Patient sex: M
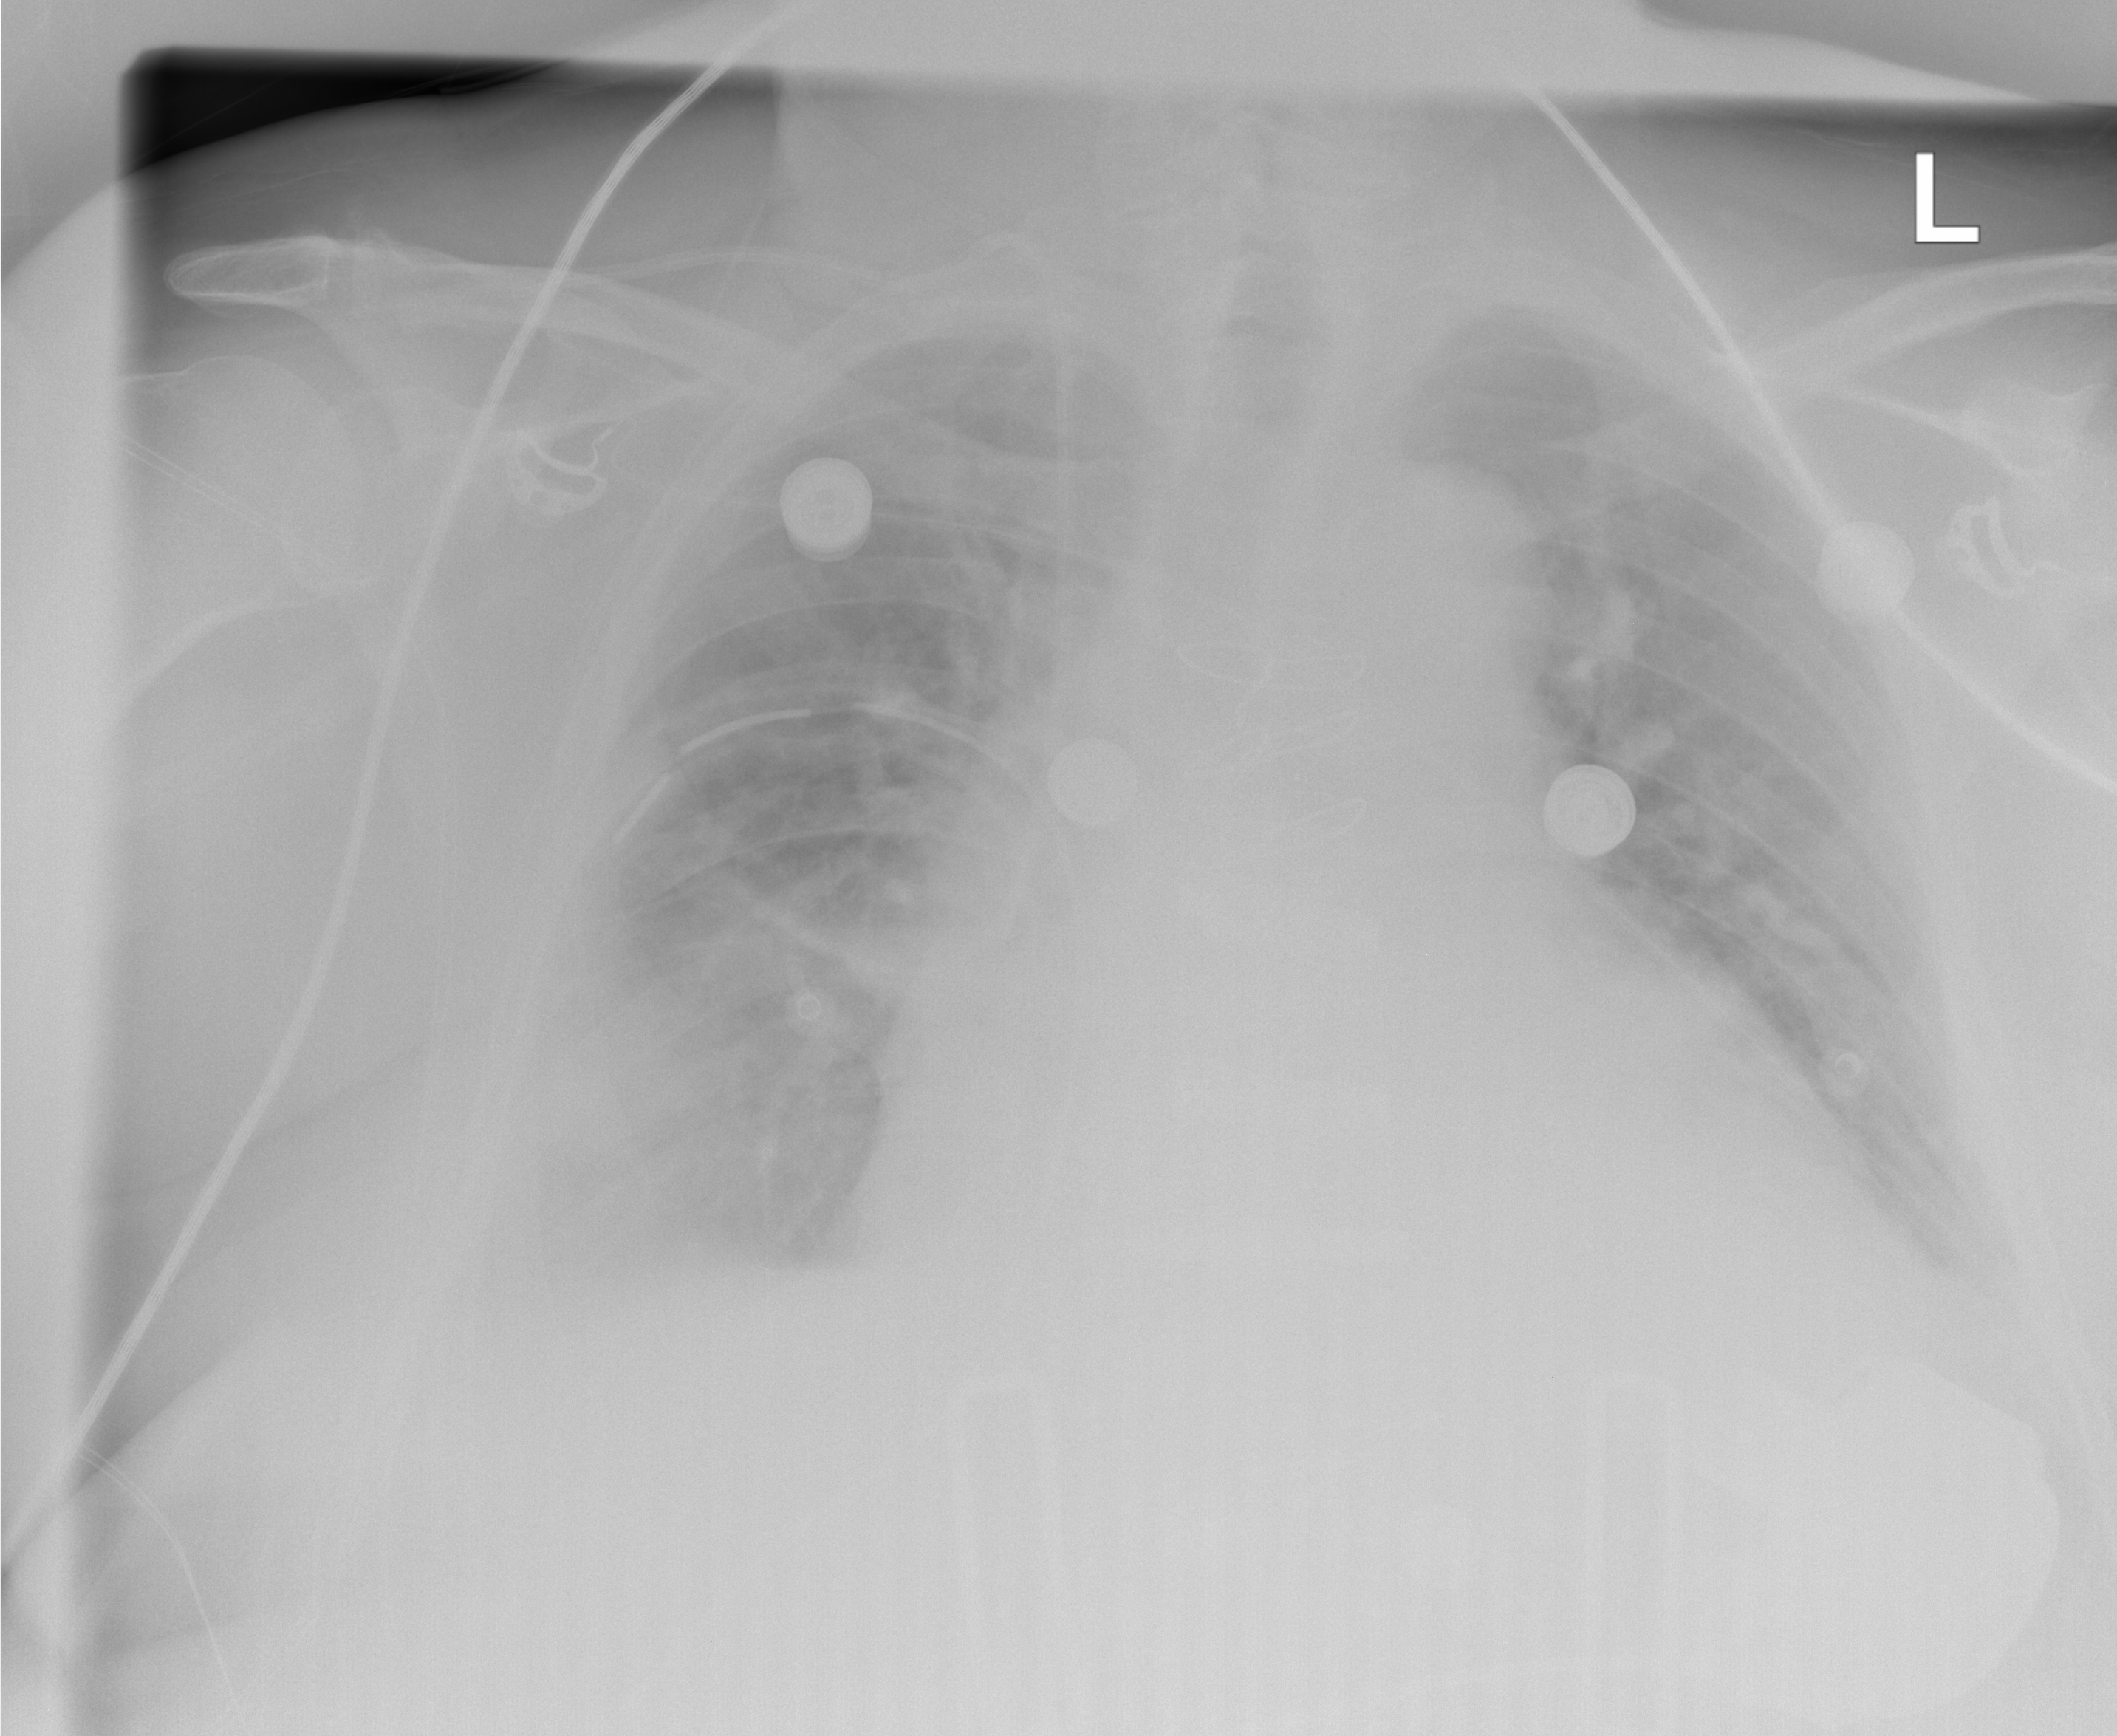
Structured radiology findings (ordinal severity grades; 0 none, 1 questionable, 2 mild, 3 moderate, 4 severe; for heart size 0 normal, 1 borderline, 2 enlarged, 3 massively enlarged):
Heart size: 2
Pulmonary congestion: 2
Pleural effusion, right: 3
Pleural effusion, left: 2
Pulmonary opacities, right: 2
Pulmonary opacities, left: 2
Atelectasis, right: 2
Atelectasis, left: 2